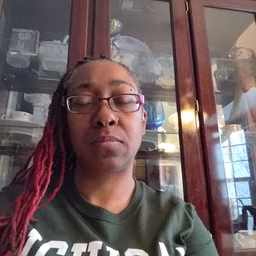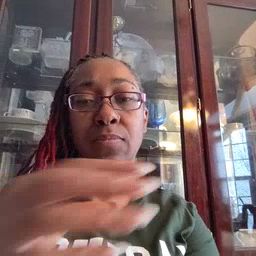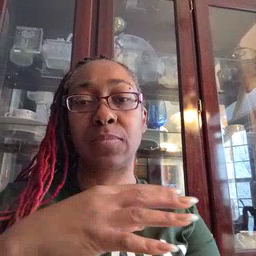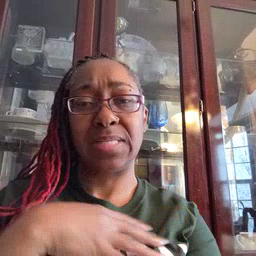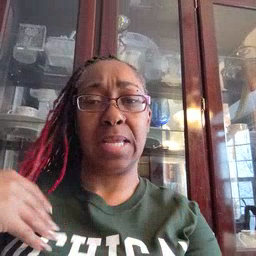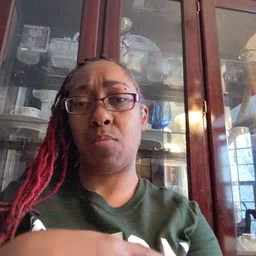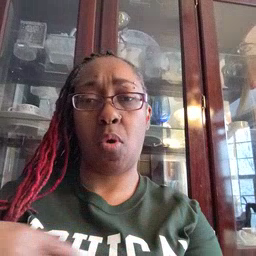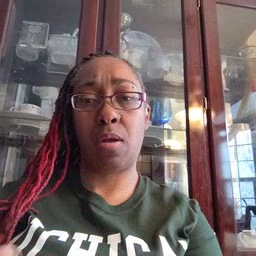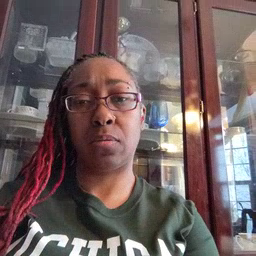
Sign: zebra